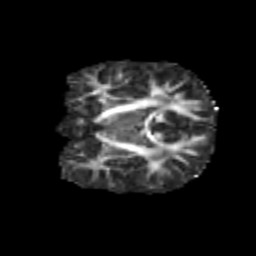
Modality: FA
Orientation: coronal
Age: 7
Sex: male
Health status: healthy